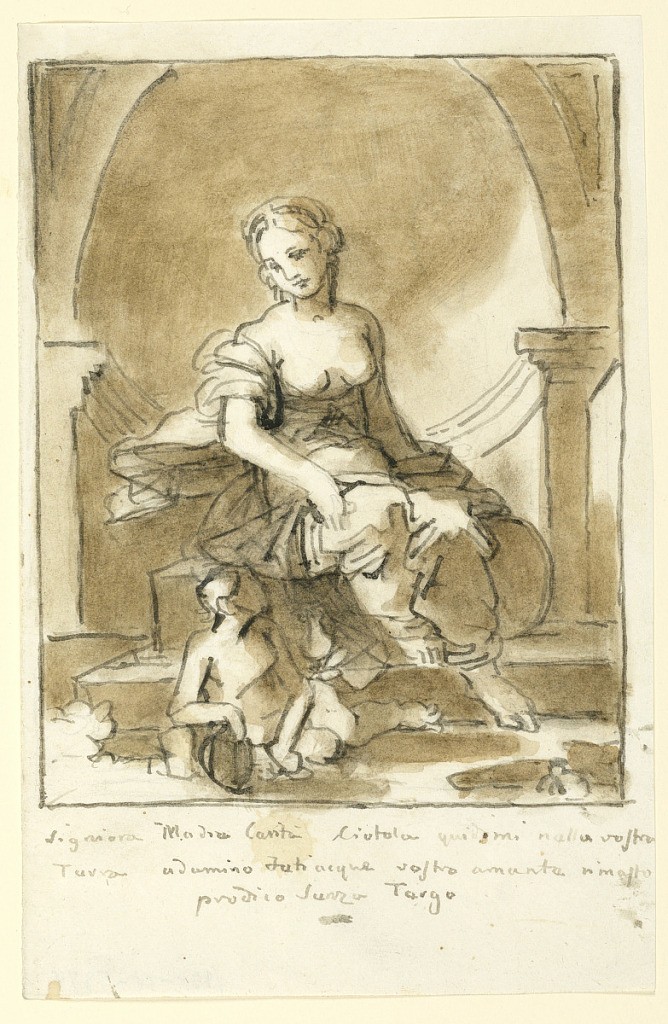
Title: Virgin and Child
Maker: Fortunato Duranti, Italian, 1787 - 1863
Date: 1820-1850
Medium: Pen and bistre ink, brush and wash on paper
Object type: Drawing
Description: The full-length figure of the Virgin (?) is seated within a niche. The nude figure of the Child seated at her feet, left. Three lines of inscription below framing line.